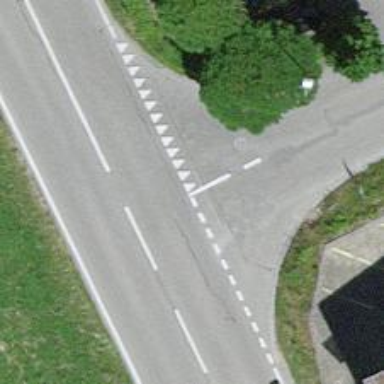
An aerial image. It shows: Road with "give way" sign.